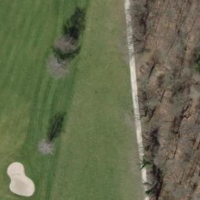
EUNIS habitat code: 53
Species observed at this site:
Bufo bufo